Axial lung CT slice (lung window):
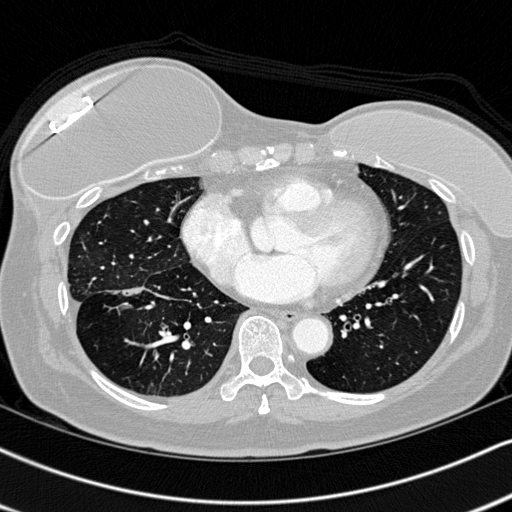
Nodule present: no